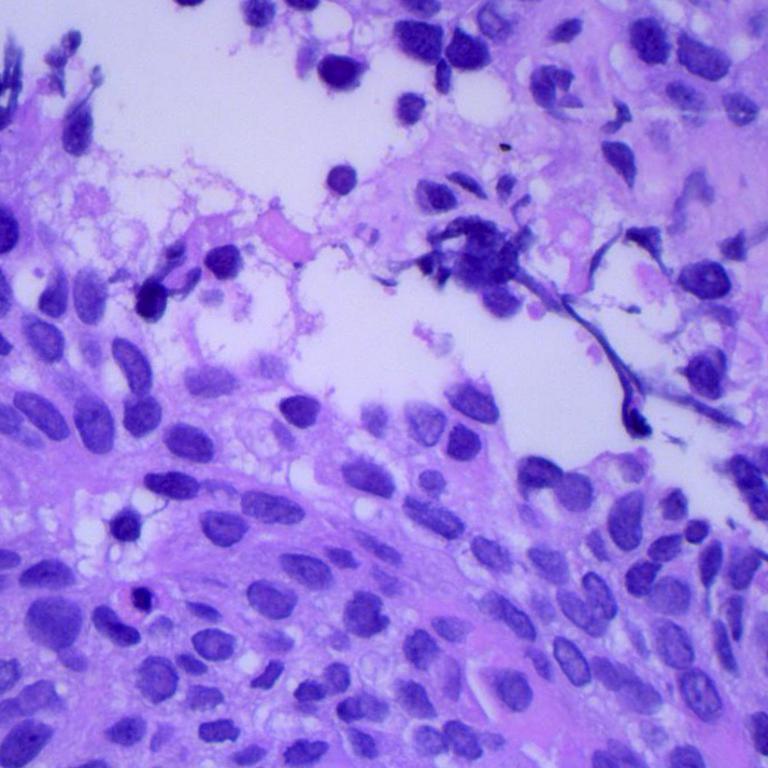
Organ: lung
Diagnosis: squamous carcinomas